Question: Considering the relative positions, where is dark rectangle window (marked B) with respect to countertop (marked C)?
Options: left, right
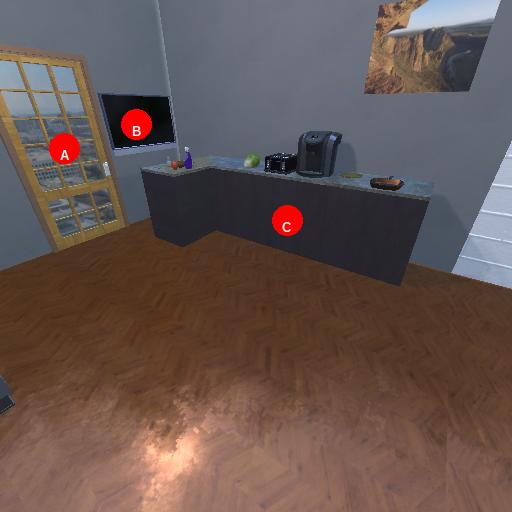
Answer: left